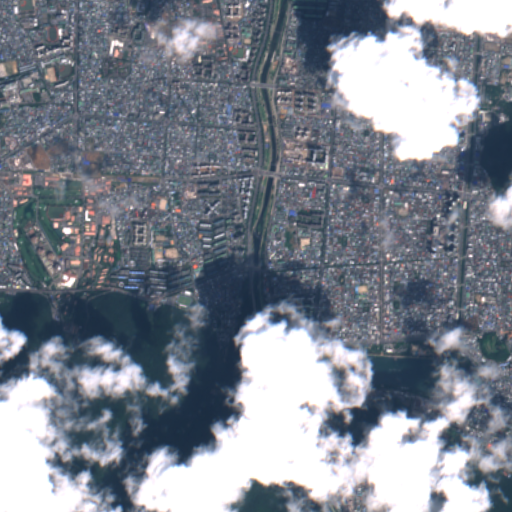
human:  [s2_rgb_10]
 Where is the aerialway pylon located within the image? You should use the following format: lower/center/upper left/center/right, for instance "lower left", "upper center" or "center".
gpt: The aerialway pylon is located in the lower left of the image.
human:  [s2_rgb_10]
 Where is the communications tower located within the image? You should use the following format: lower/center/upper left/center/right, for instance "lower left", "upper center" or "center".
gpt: The communications tower is located in the center left of the image.
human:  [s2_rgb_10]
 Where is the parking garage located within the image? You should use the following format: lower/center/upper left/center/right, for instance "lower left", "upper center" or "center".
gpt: The parking garage is located in the lower right of the image.
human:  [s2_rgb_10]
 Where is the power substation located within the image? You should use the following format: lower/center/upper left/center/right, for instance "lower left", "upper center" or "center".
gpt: The power substation is located in the center left of the image.
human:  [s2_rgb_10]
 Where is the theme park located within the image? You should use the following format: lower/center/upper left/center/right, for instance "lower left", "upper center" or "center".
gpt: The theme park is located in the lower right of the image.
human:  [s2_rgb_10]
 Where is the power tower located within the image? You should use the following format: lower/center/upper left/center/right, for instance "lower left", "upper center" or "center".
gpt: There is no power tower in the image.